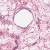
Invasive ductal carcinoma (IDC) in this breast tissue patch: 0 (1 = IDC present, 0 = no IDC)